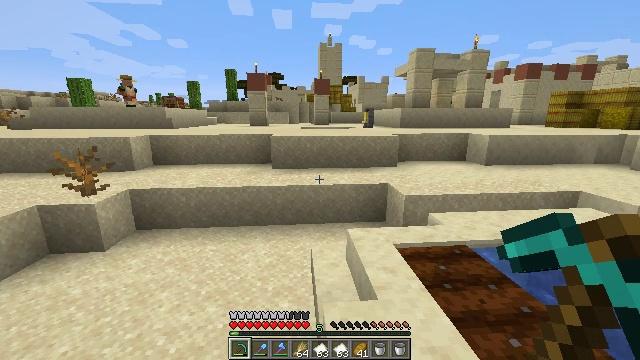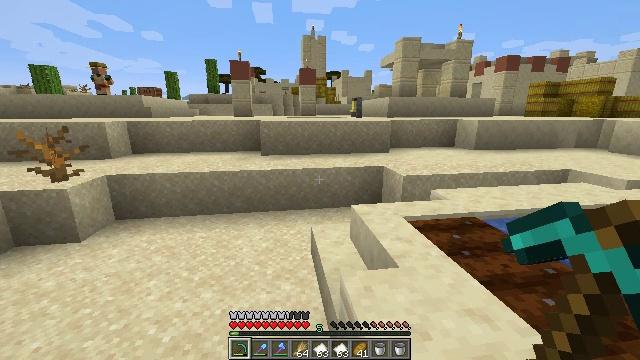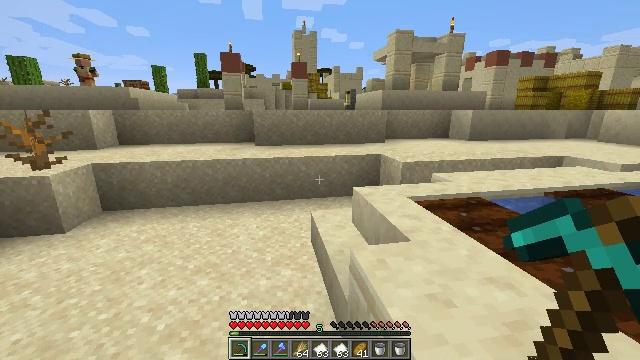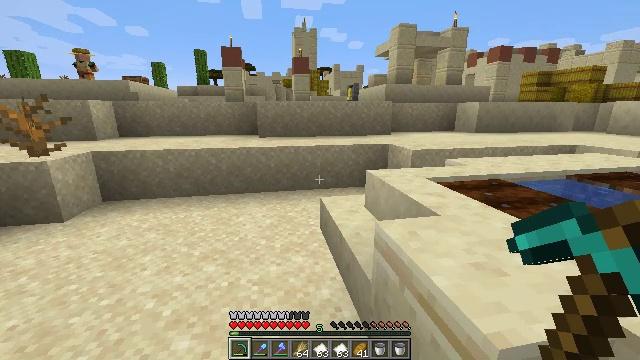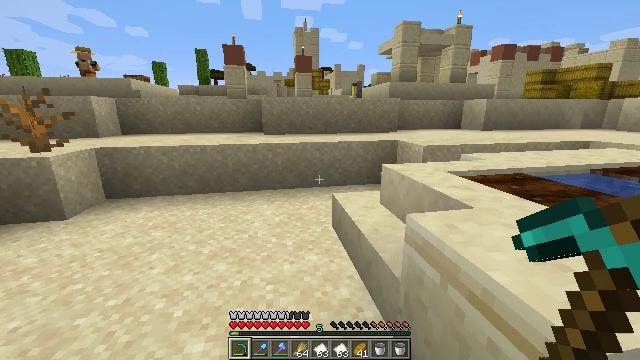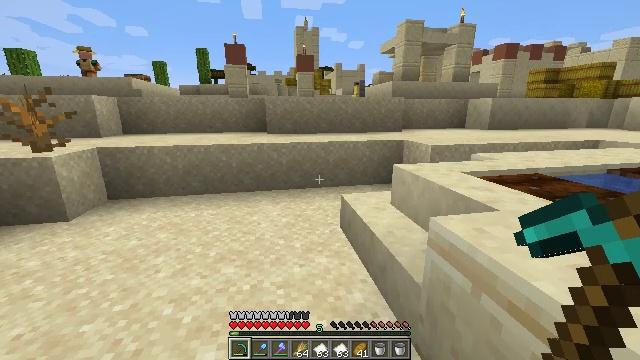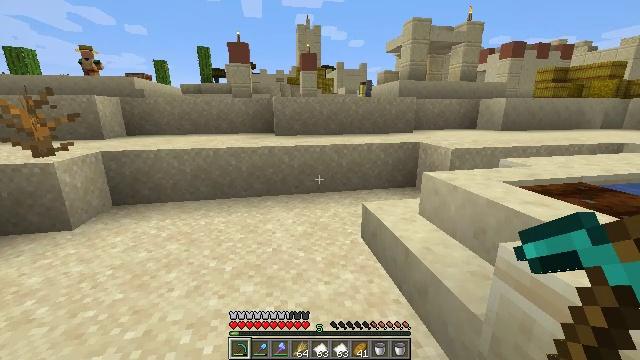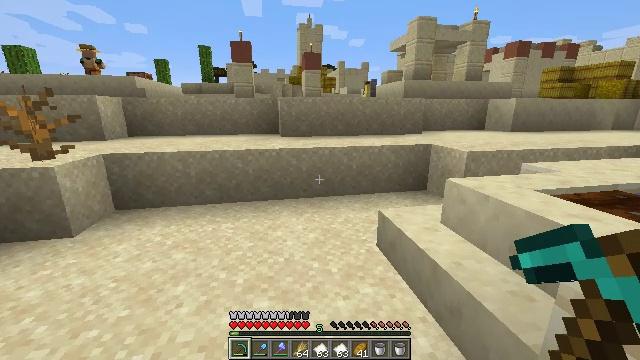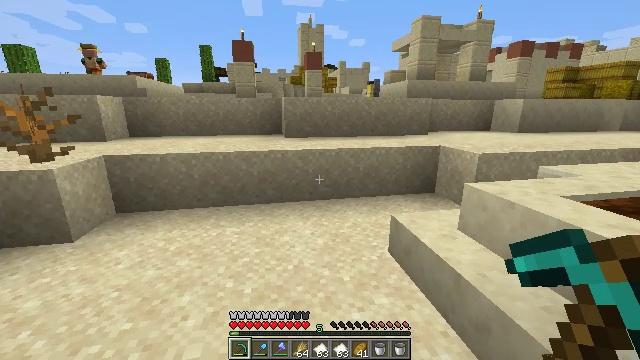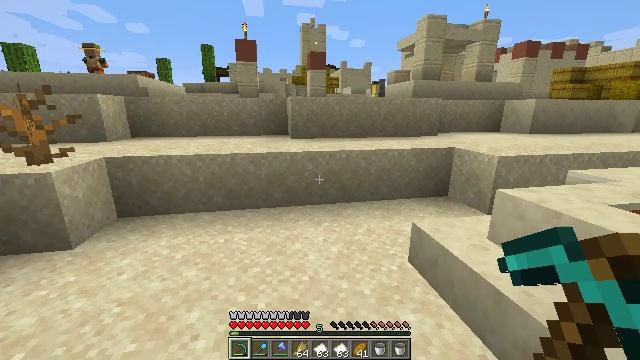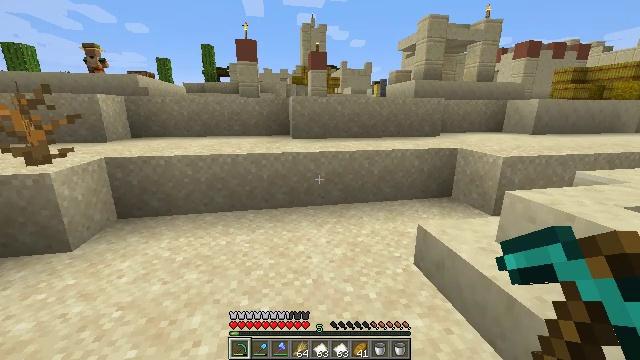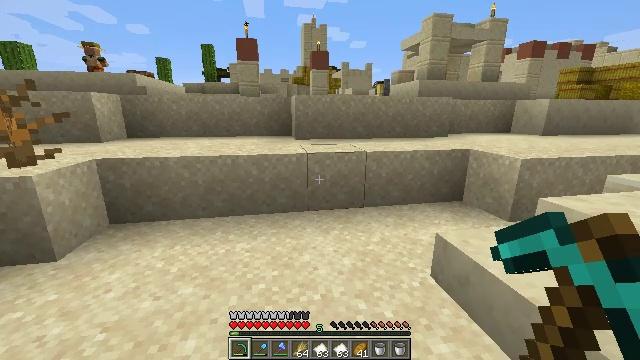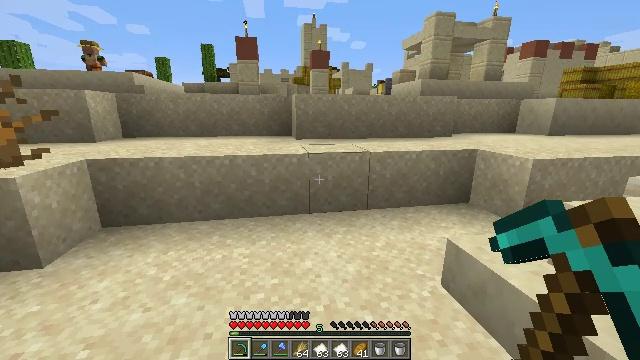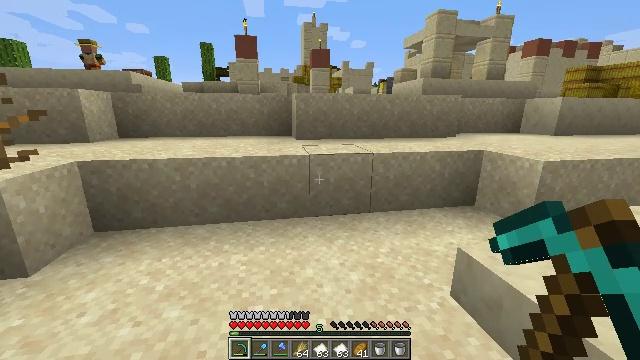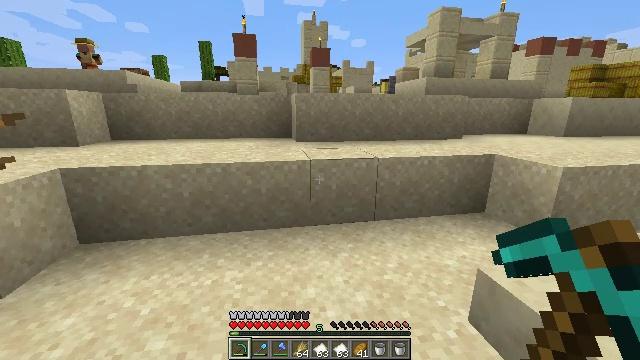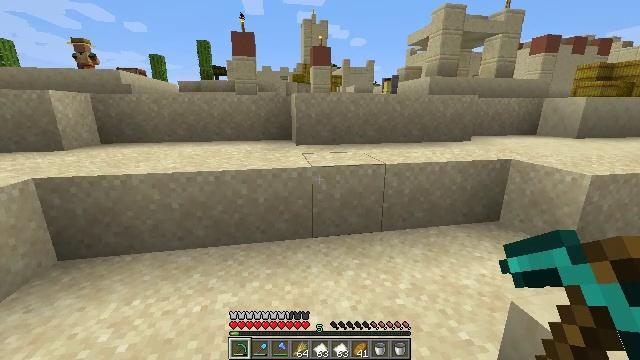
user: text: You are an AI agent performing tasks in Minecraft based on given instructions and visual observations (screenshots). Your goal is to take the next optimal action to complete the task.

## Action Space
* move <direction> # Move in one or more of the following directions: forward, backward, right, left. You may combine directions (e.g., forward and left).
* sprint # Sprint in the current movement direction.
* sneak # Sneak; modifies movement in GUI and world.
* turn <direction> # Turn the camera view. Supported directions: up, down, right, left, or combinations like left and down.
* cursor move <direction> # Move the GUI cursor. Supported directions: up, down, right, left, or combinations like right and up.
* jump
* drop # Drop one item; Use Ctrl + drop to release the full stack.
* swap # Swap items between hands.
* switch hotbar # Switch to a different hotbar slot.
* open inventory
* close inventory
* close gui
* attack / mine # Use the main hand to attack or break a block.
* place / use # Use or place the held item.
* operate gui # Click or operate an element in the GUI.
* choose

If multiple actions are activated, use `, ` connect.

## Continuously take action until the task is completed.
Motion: motion action
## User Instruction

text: Harvest hay blocks from the village.
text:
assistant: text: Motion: move forward and move left, turn right
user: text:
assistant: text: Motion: move forward and move left, turn right
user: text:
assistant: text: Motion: move forward and move left
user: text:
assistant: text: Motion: move forward and move left
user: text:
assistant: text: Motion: move forward and move left
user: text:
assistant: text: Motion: move forward and move left
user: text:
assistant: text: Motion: move forward and move left
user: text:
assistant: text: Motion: move forward and move left
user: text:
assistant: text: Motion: move forward and move left
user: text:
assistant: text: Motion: move forward
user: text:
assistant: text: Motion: move forward
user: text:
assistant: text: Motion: move forward
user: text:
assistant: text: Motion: move forward
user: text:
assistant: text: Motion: move forward
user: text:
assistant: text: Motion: move forward
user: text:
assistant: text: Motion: move forward
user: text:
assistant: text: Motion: move forward
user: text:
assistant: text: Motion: move forward
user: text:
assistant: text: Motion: move forward
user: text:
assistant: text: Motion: move forward
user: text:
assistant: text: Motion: move forward
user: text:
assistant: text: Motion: move forward, turn right
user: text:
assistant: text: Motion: move forward, turn right
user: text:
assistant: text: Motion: move forward, turn right
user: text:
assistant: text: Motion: move forward
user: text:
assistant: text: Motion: move forward, jump
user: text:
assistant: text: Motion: move forward, jump
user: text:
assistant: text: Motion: move forward, jump
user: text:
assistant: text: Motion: move forward, jump
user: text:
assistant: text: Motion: move forward, jump